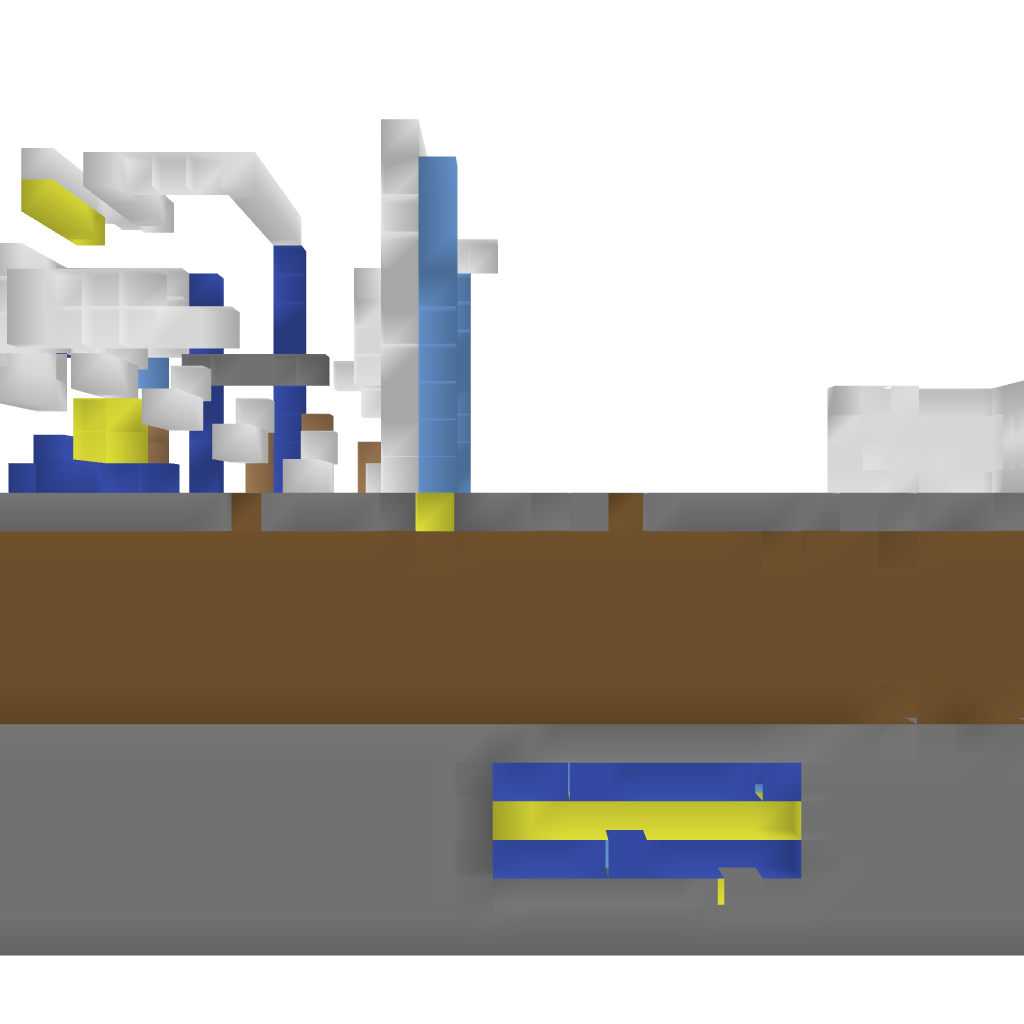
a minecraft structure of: medium modern house bad low quality